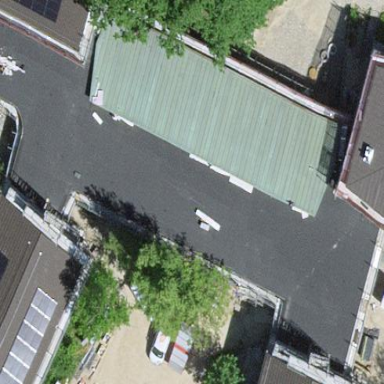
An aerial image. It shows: View of roof of building.